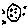
Label: moon